Question: It appears that creating a public property (that returns an anonymous object) in your code-behind of type 'dynamic' and exposing it to your aspx page converts the variable to type 'object'. Is this correct? Anytime I try to do this I get an exception saying
> 'object' does not contain a definition for val1
Here is an example:
'''
public dynamic showMe
{
get
{
return new
{
val1 = 5,
val2 = "This is val2",
val3 = new List<int>(){1,2,3,4,5}
};
}
}
'''
On the ASPX page I have:
'''
<h2><%= showMe.val1 %></h2>
'''
and with this image you can see that on my aspx page it does indeed know about the properties inside the dynamic object.

Does anyone know of a way to refer to properties of anonymous objects via embedded code, or is it simply not possible with the type system? Thanks.
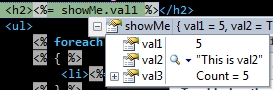
Answer: Actually this issue is that Annonymous types don't have public properties, they have internal properties. An Aspx is compiled into a separate assembly so when you try to dynamically invoke it doesn't see the property is there because it's marked as internal you don't have access from where you are calling. The quickest simplest solution is to use an ExpandoObject instead of an Anonymous object.
'''
public dynamic showMe
{
get
{
dynamic exp = new ExpandoObject();
exp.val1 = 5,
exp.val2 = "This is val2",
exp.val3 = new List<int>(){1,2,3,4,5}
return exp;
}
}
'''
Another solution if you really want to use anonymous objects is to use <URL> you do have to declare an interface but you get static typing without creating dummy classes. It creates a lightweight proxy that forwards invocations using the dlr in the context of the original assembly it's a lot faster than reflection.
'''
interface IMyInterface{
int val1 {get;}
string val2 {get;}
IList<int>val3 {get;}
}
public IMyInterface showMe
{
get
{
return new
{
val1 = 5,
val2 = "This is val2",
val3 = new List<int>(){1,2,3,4,5}
}.ActLike<IMyInterface>();
}
}
'''